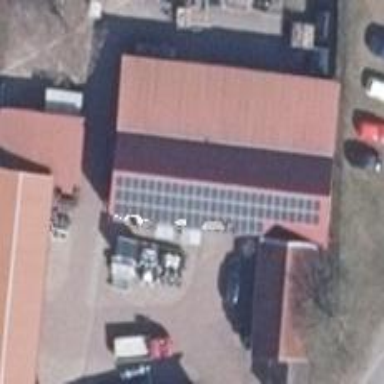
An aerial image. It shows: Small solar photovoltaic panel generator is producing electricity.